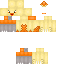
A female skeleton skin with pale skin, wearing blonde long hair dressed in a orange robe top and gray pants, featuring a closed mouth.